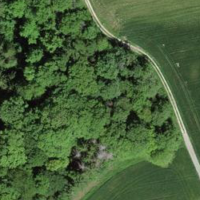
EUNIS habitat code: 25
Species observed at this site:
Euphorbia cyparissias